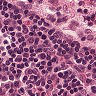
Metastatic tissue present: no